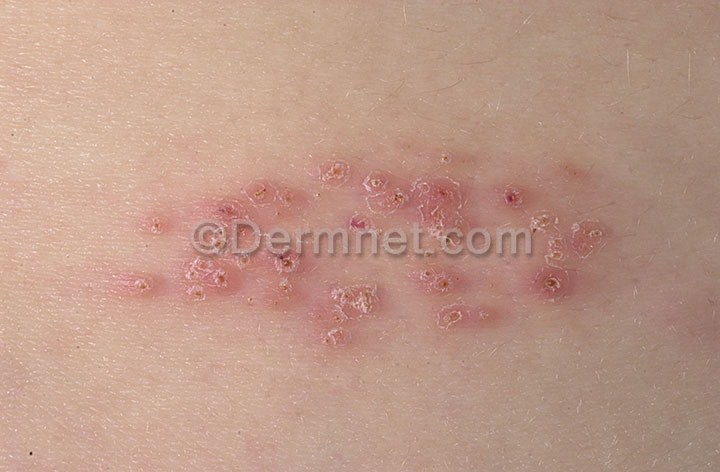
Disease: Warts Molluscum and other Viral Infections